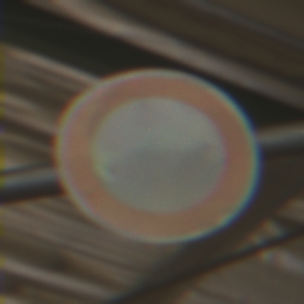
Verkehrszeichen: VerbotFahrzeugeAllerArt
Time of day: MorningAfternoon
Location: Roofed (Special)
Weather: NotSpecified
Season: NotSpecified
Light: Artificial